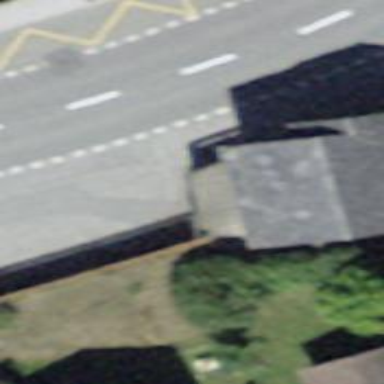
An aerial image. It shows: Bus stop with platform for public transport.